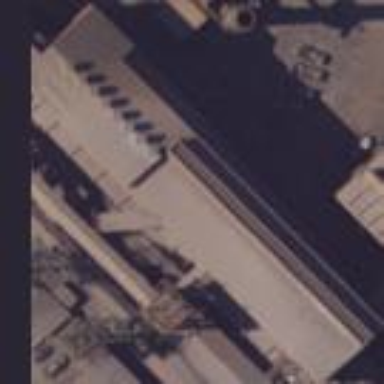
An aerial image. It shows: Industrial building.